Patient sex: F
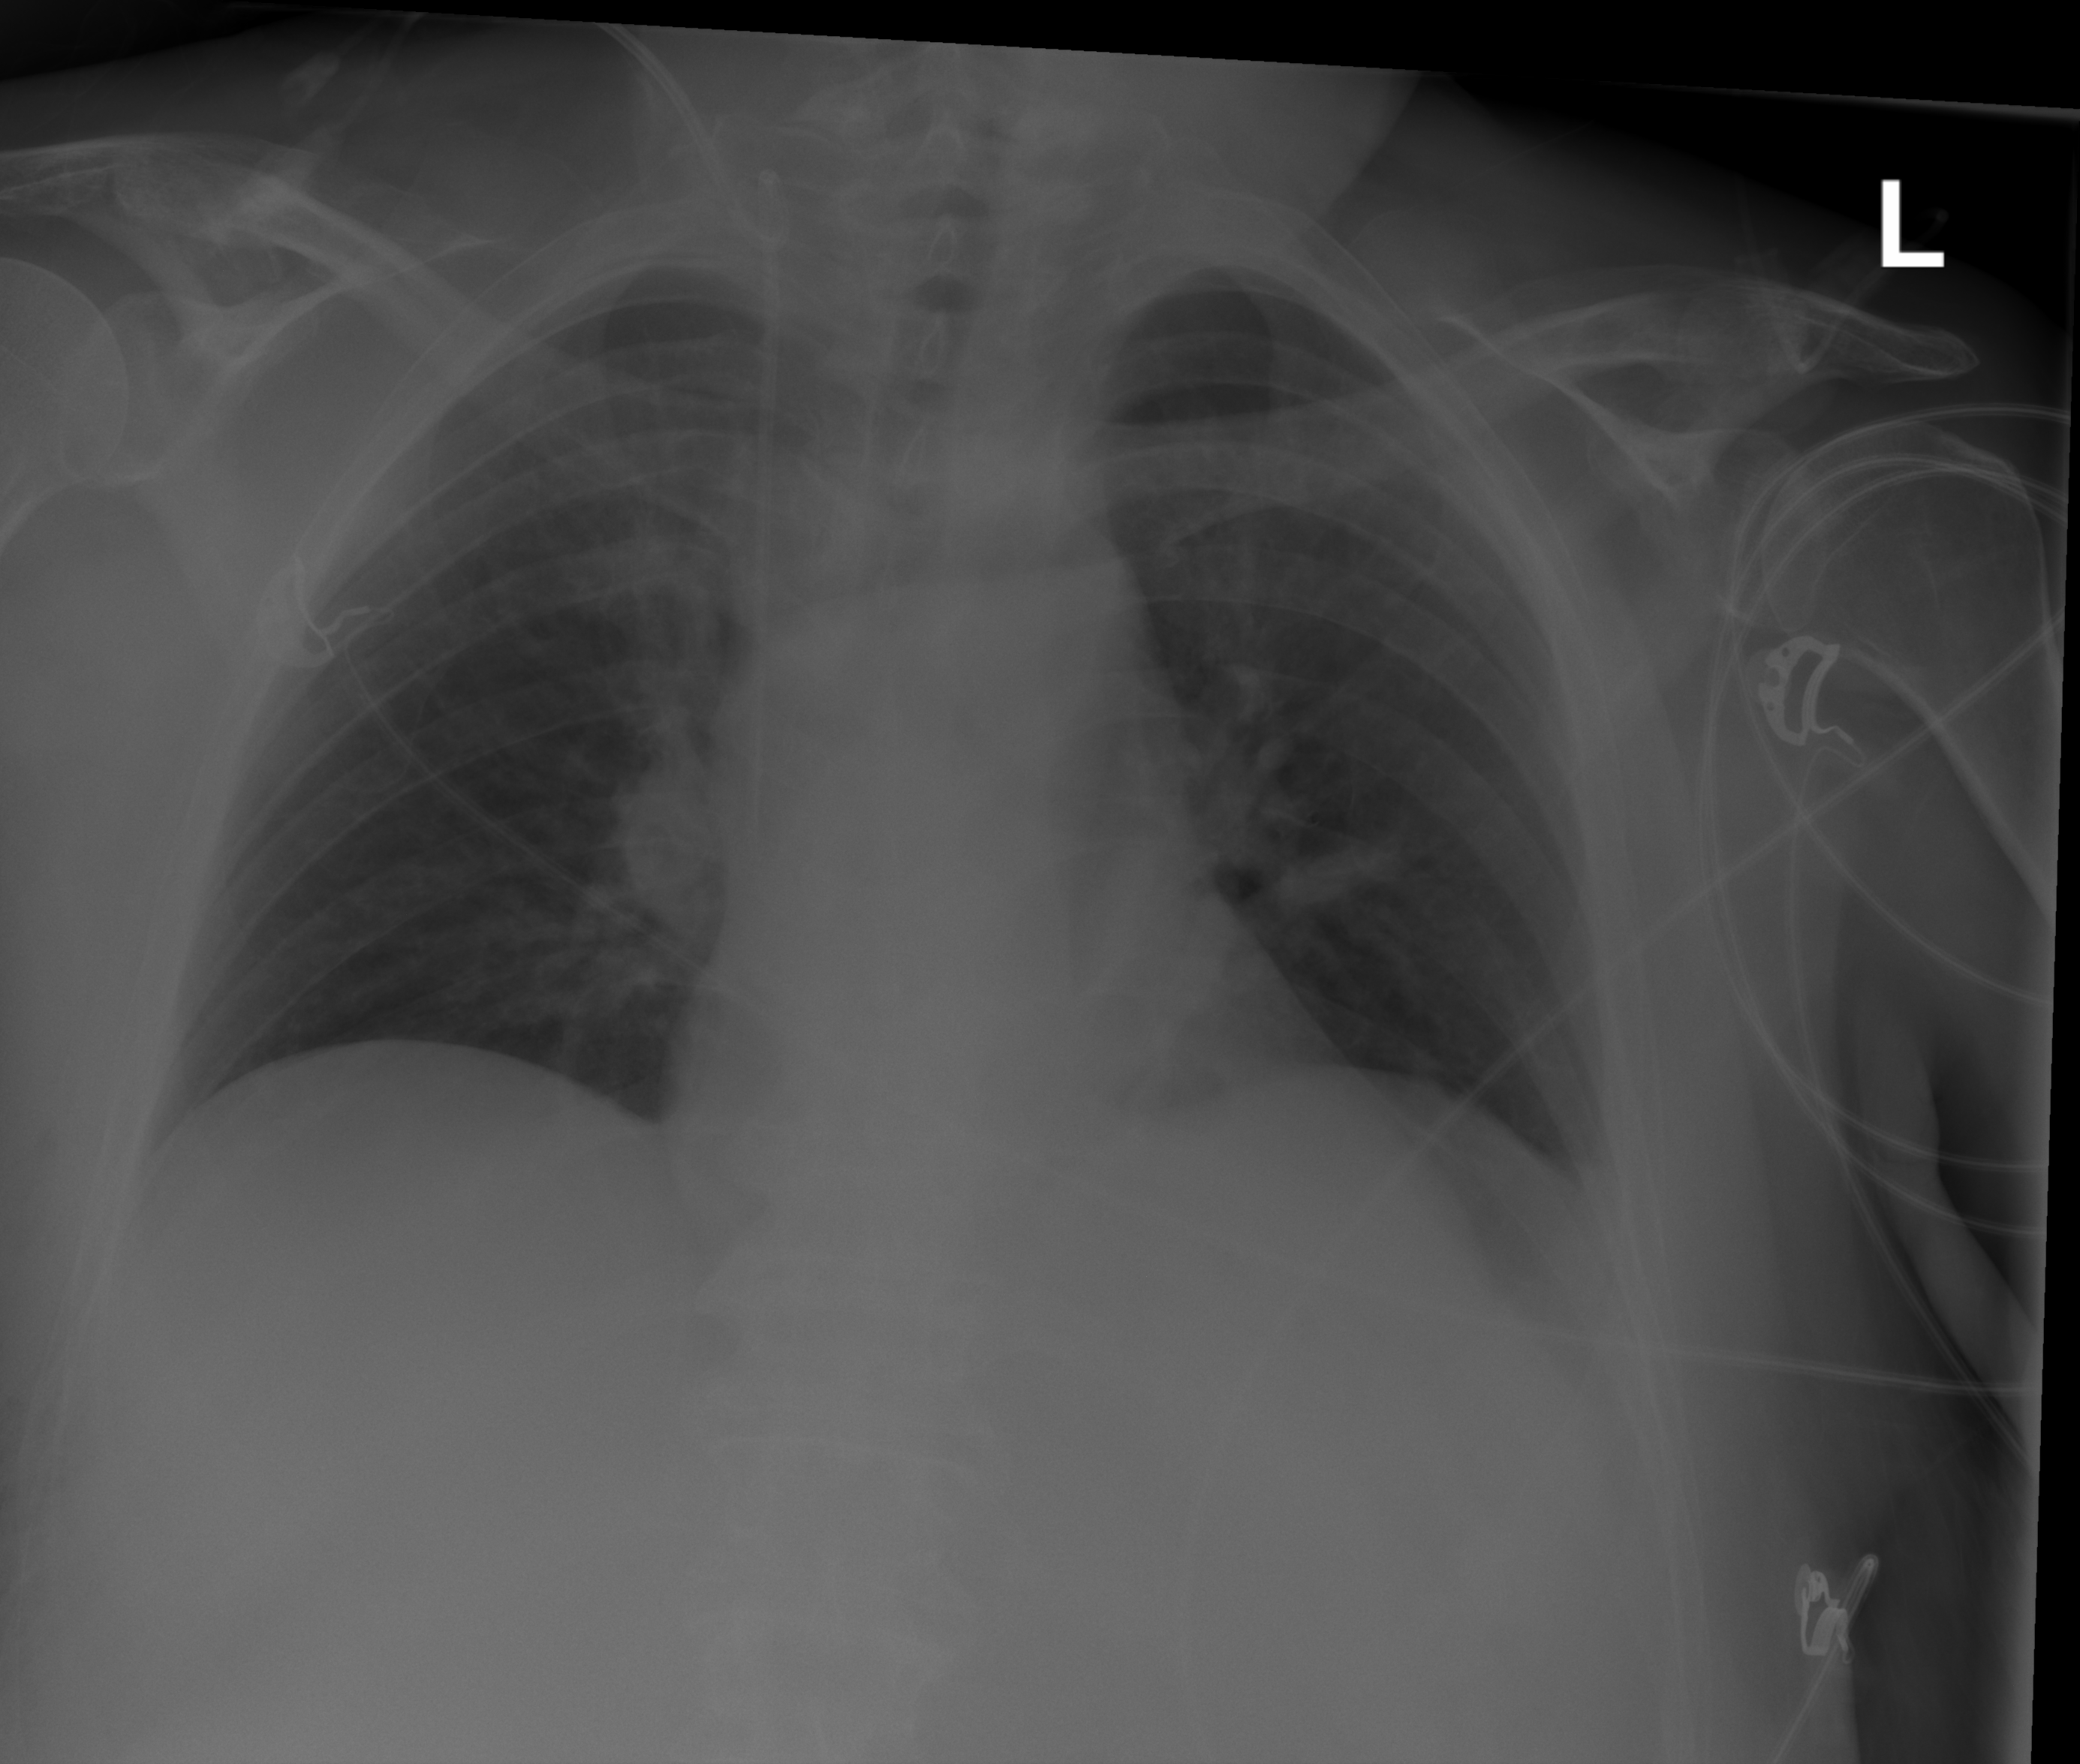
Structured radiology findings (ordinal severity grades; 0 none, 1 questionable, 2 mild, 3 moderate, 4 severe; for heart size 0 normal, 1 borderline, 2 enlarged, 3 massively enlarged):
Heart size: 0
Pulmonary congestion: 0
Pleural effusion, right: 0
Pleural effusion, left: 0
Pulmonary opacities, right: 0
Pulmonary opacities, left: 0
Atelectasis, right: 0
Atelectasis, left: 1